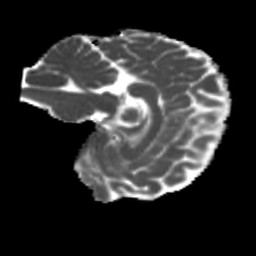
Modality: MD
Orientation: sagittal
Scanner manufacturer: siemens
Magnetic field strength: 3 T
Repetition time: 4 s
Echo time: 0.0594 s